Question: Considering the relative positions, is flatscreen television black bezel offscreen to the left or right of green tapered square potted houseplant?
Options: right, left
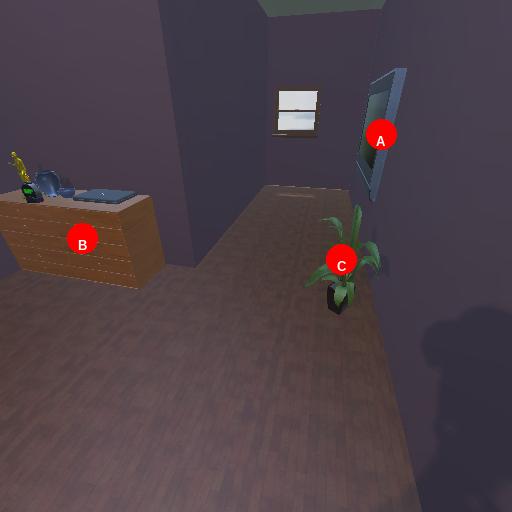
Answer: right